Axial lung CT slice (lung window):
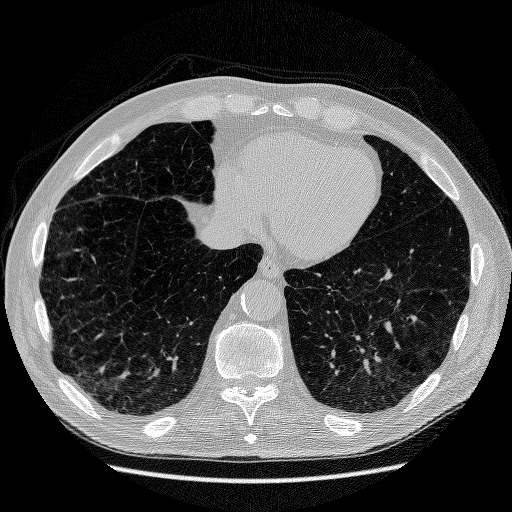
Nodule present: no